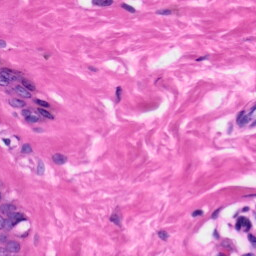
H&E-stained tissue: Skin